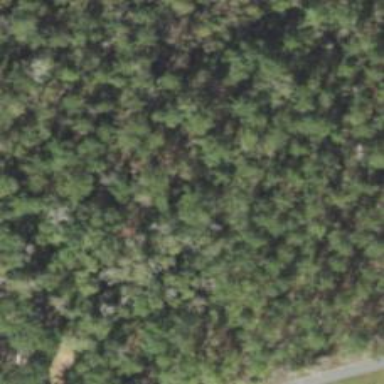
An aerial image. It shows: Mixed woodland area with various types of leaves.